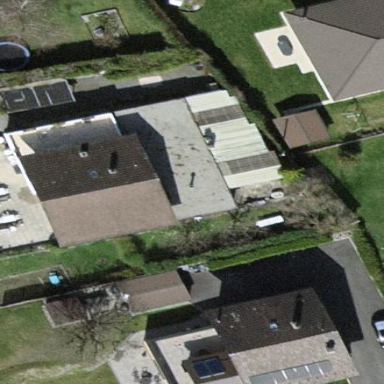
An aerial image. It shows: Building with gabled roof made of tiles. The roof is oriented across the structure.